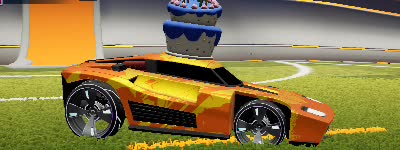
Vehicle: breakout